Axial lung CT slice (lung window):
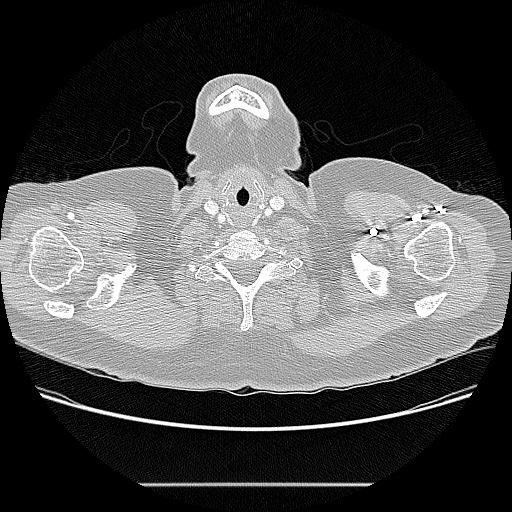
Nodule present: no